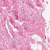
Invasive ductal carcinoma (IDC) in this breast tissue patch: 0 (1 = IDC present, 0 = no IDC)